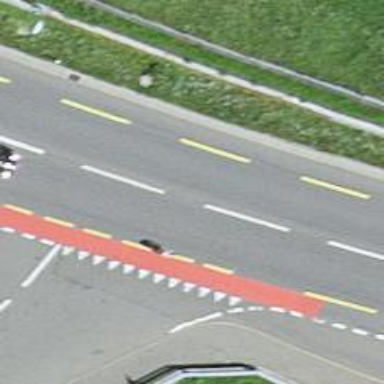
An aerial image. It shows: Primary road with asphalt surface and designated cycle lane.